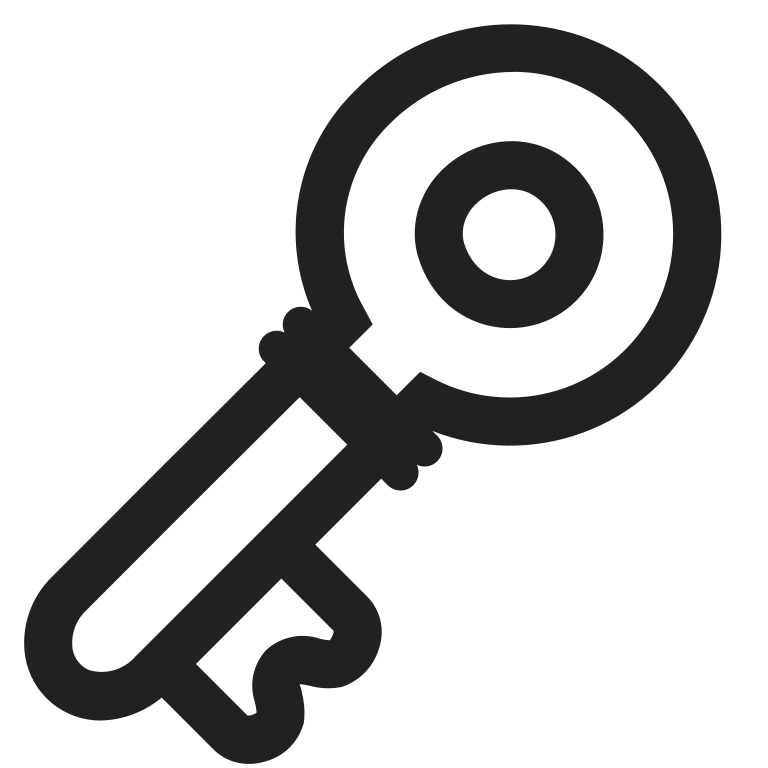
old key high contrast